Field crop: maize
Growth stage: 2
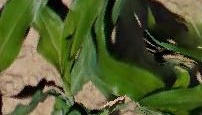
Species: maize